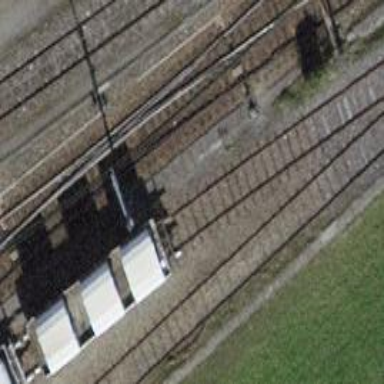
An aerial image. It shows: Single-track electrified railway siding with contact line for service.